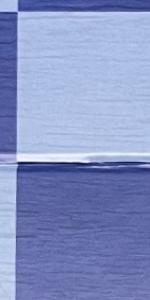
Label: Empty